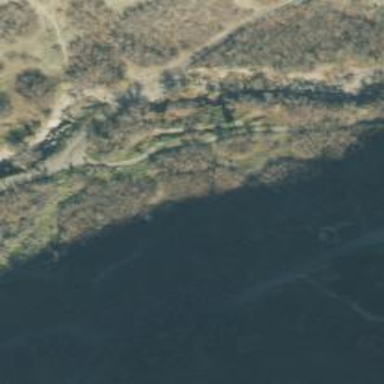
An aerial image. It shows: Path with excellent trail visibility.